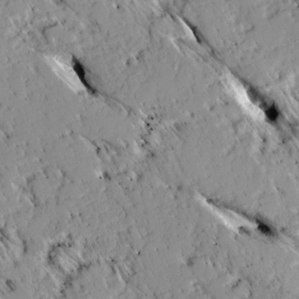
Label: non_frost